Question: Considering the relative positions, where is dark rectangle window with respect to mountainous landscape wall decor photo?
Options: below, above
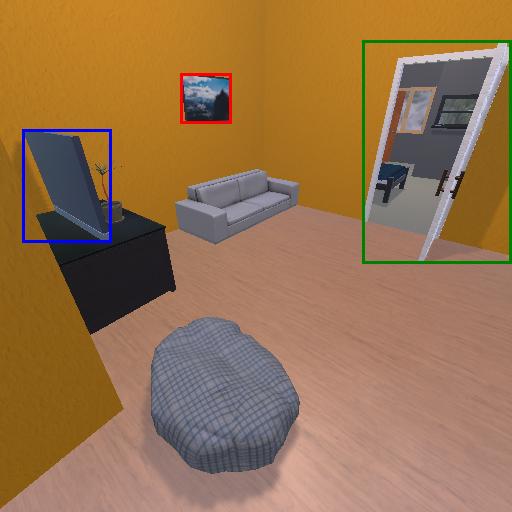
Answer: below